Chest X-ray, PA view. Patient: 52 years old, sex M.
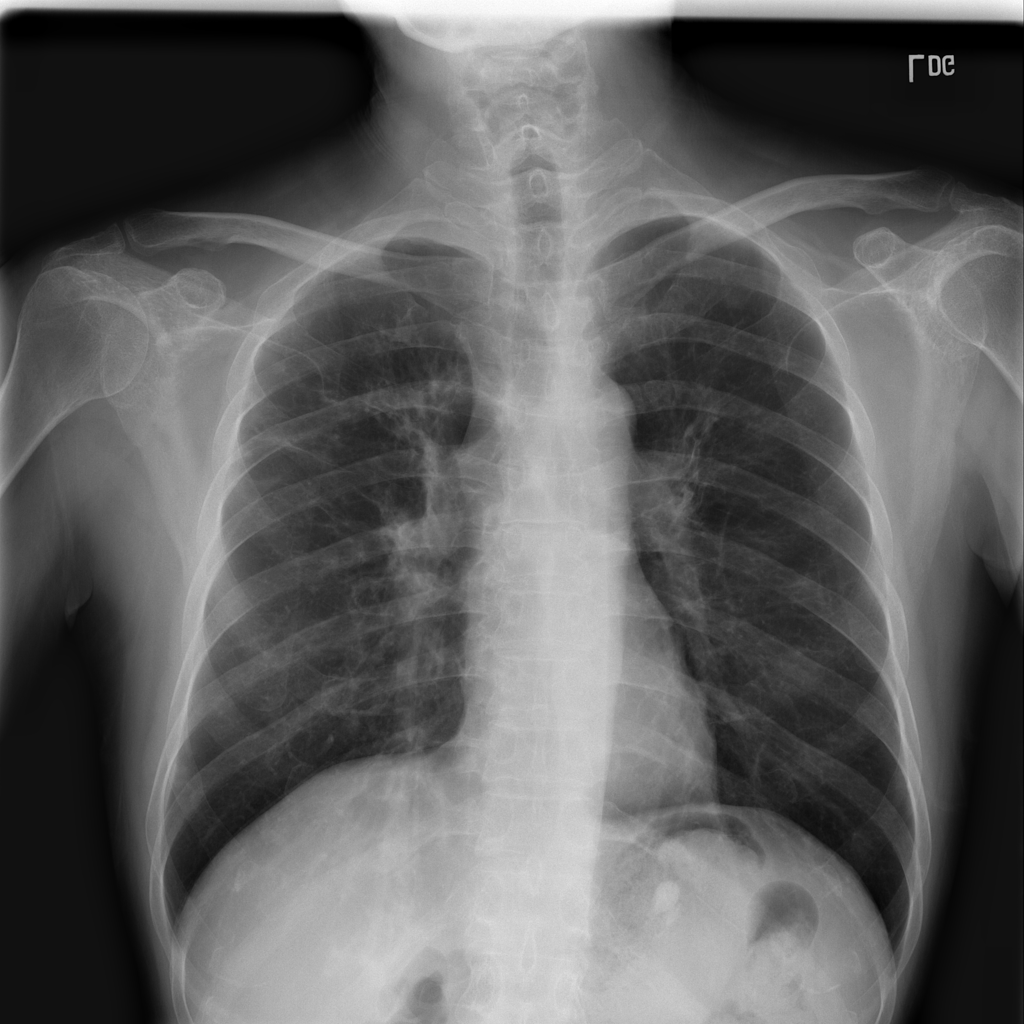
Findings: No Finding